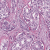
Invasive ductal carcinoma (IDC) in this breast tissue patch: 1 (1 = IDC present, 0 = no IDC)